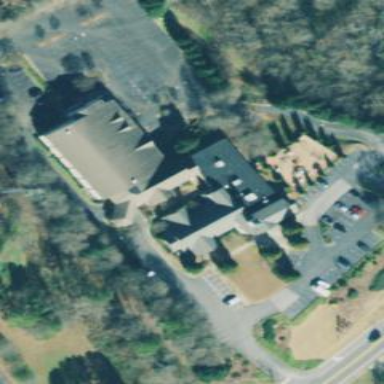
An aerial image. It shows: Beautiful church building.